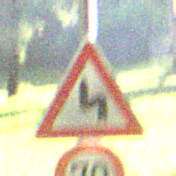
Verkehrszeichen: DoppelkurveZunaechstLinks
Zusatzzeichen unten: Geschwindigkeit70
Umgebung: Outdoor, Nature
Tageszeit: MorningAfternoon
Wetter: Clear
Licht: Natural
Jahreszeit: NotSpecified
Kontrast: HighContrast